Aerial crown-view tile of a tropical tree (Barro Colorado Island, Panama), acquired 20250616:
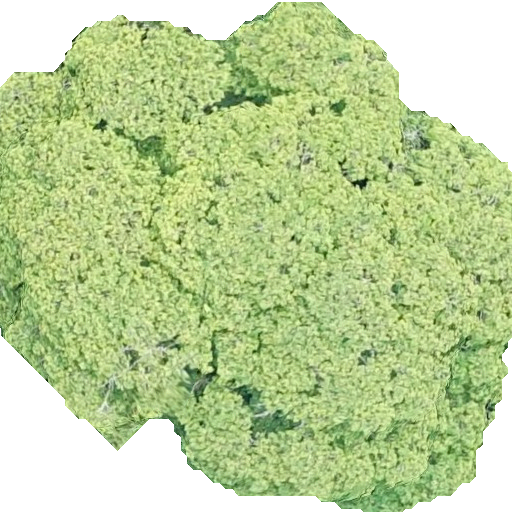
Species: Dipteryx oleifera
GBIF accepted scientific name: Dipteryx oleifera
Crown area: 311.147 m²